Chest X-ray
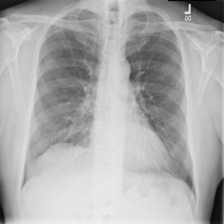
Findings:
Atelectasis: negative
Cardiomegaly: negative
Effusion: negative
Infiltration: negative
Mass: negative
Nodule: negative
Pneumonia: negative
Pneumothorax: negative
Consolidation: negative
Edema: negative
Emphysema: negative
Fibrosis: negative
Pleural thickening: negative
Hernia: negative